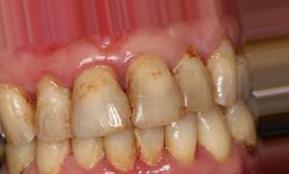
Condition: Tooth Discoloration